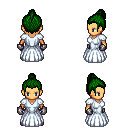
a pixel art fantasy rpg character, female body template, human, tanned skin, underdress, magenta pants, green short topknot hairstyle, metal gloves, maroon shoes, four views (front, back, left, right), 2x2 character sprite sheet, small pixel art, hard edges, no anti-aliasing